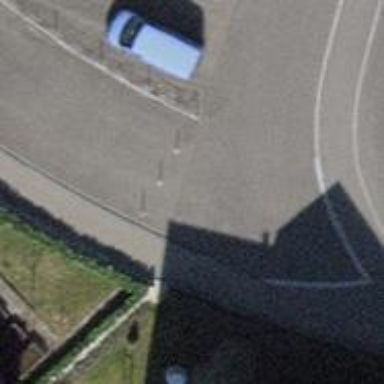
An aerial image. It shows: Bollard barrier.